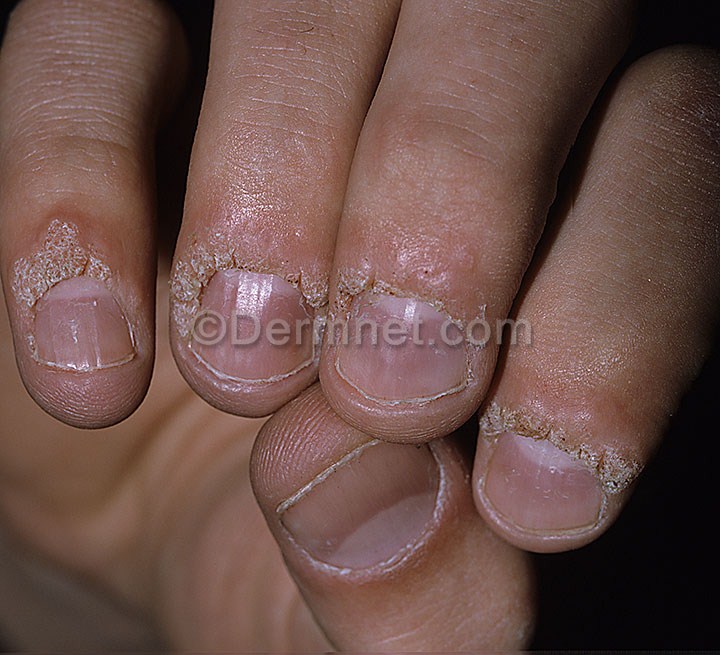
Disease: Warts Molluscum and other Viral Infections